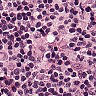
Metastatic tissue present: no